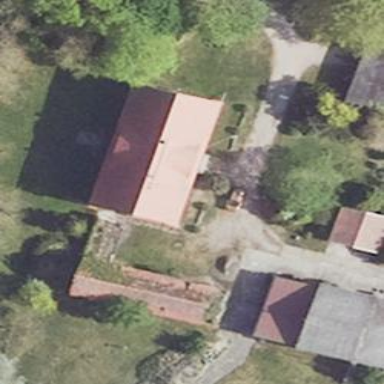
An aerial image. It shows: Gabled building with roof oriented along its structure.